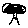
Label: tree